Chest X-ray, PA view. Patient: 70 years old, sex F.
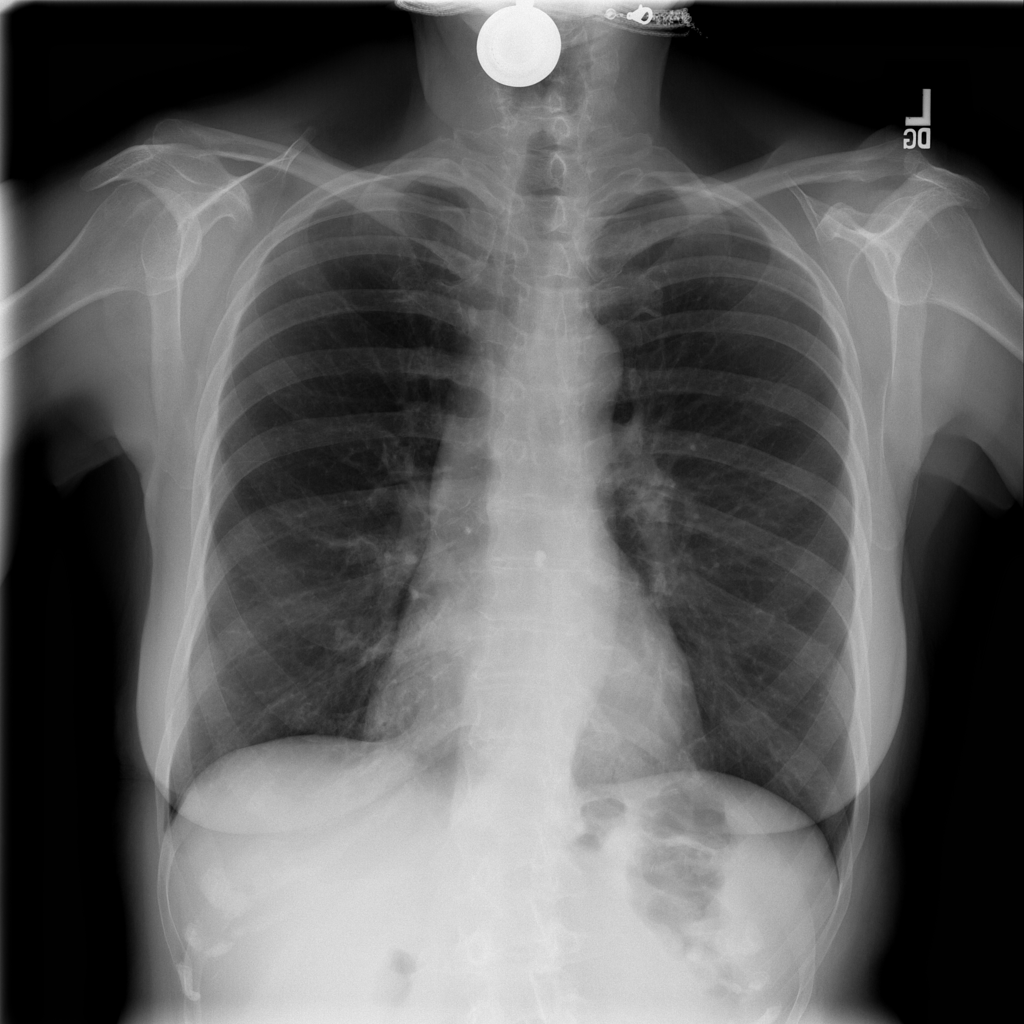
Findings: Infiltration, Nodule